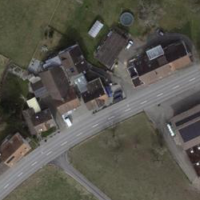
EUNIS habitat code: 54
Species observed at this site:
Deraeocoris ruber